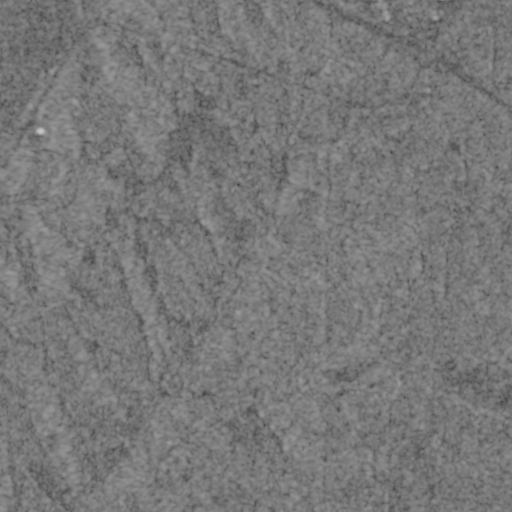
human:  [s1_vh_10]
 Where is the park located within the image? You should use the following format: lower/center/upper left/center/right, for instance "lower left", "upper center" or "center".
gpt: The park is located in the center right of the image.
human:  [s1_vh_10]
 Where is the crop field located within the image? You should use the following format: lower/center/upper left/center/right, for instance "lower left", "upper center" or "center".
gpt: There is no crop field in the image.

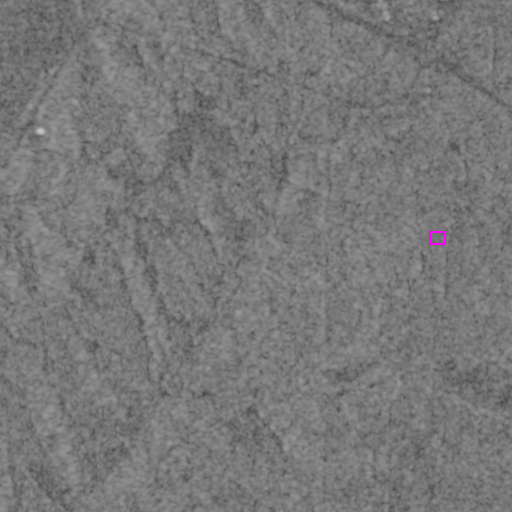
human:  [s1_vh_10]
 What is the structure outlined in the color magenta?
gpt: The structure outlined in magenta is a park.
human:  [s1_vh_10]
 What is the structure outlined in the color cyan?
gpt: There is no cyan outline.